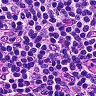
Metastatic tissue present: no